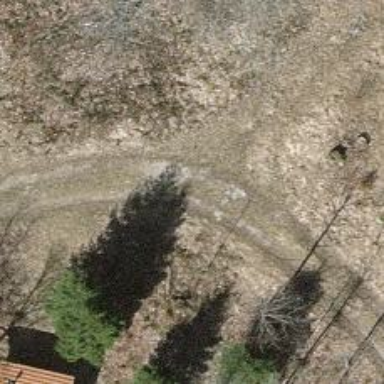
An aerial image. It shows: Unpaved track with tracktype grade4.